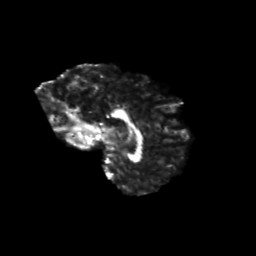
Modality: FA
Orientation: sagittal
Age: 41
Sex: female
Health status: healthy
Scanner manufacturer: siemens
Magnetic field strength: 3 T
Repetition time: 10.8 s
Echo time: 0.082 s